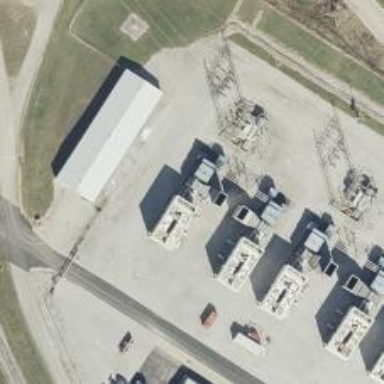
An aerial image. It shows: Gas turbine generator powered by gas.